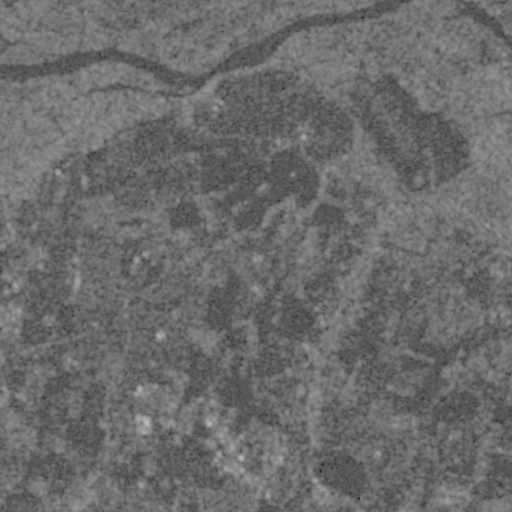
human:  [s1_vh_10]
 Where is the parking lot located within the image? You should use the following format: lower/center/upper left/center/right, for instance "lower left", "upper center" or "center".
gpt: The parking lot is located in the lower of the image.
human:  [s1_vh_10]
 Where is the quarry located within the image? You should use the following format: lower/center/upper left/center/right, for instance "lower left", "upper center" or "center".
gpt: The quarry is located in the upper left of the image.
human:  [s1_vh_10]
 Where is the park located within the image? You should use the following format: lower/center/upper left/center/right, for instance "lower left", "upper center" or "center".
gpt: There is no park in the image.

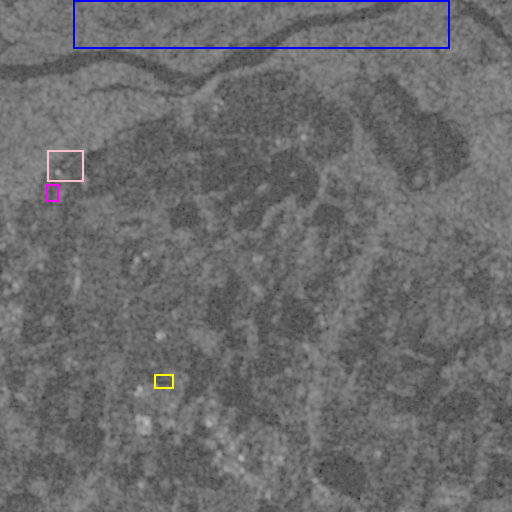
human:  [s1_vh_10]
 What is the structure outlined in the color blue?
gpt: The structure outlined in blue is a crop field.
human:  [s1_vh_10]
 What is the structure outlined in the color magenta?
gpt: The structure outlined in magenta is a park.
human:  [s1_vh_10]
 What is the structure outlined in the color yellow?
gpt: The structure outlined in yellow is a parking lot.
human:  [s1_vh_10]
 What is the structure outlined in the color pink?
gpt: The structure outlined in pink is a quarry.
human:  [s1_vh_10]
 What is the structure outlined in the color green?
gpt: There is no green outline.